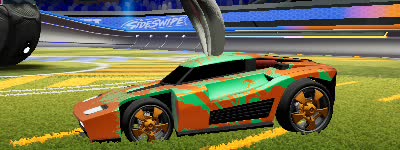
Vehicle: breakout